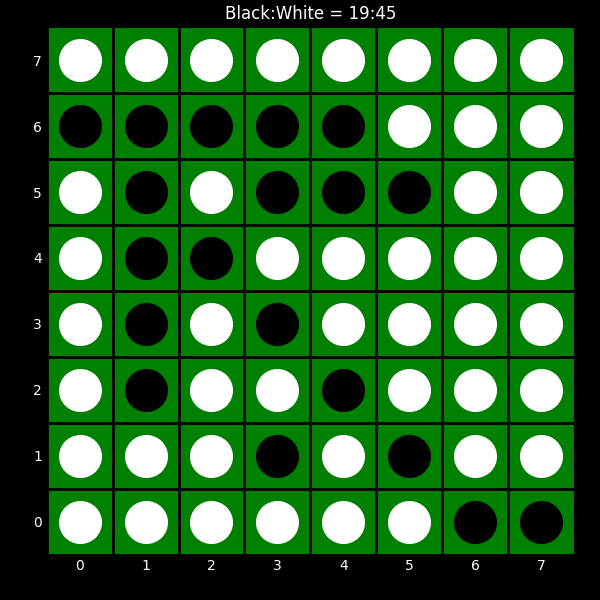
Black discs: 19
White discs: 45